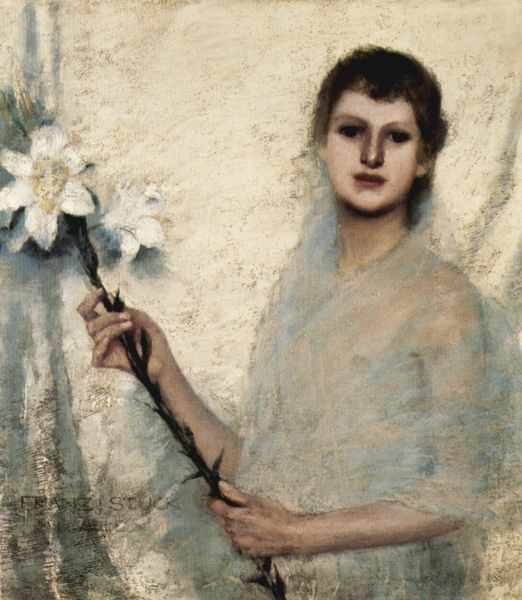
Titel: Unschuld
Künstler: Franz von Stuck
Standort: Paris
Institution: Collection N. Manoukian
Schlagwörter: akt, blau, blätter, dunkel, gemälde, hand, haut, mann, nackt, schatten, umhang, weiß, gelb, grün, impressionismus, mädchen, ocker, blume, braun, brust, daumen, finger, frau, frisur, grau, haar, hell, kleid, licht, mund, nase, ohr, schwarz, stirn, blick, blüte, blüten, rose, rot, schleier, tuch, beige, symbolismus, jung, wand, arm, arme, augen, blass, falten, gesicht, halten, mensch, ärmel, hals, hände, portrait, porträt, signatur, vorhang, ast, kalt, fransen, gewand, haare, stoff, kind, blatt, blässe, frontal, kinn, kontrast, lippen, locken, rosa, zart, pony, hellblau, schrift, zwei, ausdruck, gardine, symmetrie, ernst, stuck, junge, verträumt, brustwarze, transparent, transparenz, dünn, freude, stiel, knabe, zweig, stengel, jungfrau, stempel, geschenk, allegorie, lilie, stängel, franz, portrai, wärme, jüngling, verschwommen, bröckeln, putz, frontalansicht, knospe, knospen, verwischt, androgyn, fingernägel, dornen, durchsichtig, bleich, präraffaeliten, unschuldig, weich, lilien, franz von stuck, rein, franz stuck, unschuld, suche, bleu, durchscheinend, reinheit, kontakt, schneewittchen, dorn, blumenstengel, magnolie, fingernagel, duftig, finnger, todesengel, verschmelzen, schleider, andrgyn, scheier, heraustreten, brutwarze, franz v stuck, haltn, braunes haar, nasemund, totenengel, duchsichtig, styck, erschleier